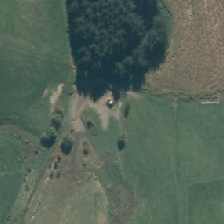
Land cover: lake_pond